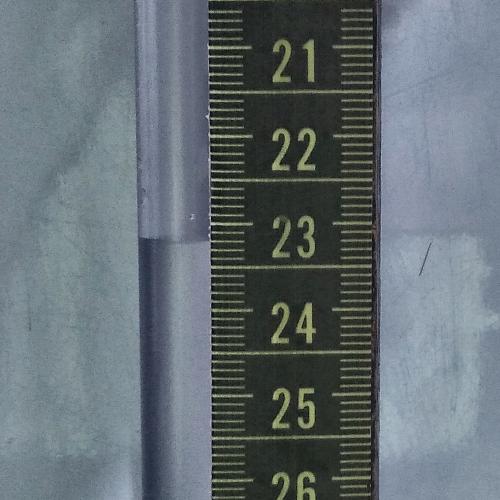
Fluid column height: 23.2 cm